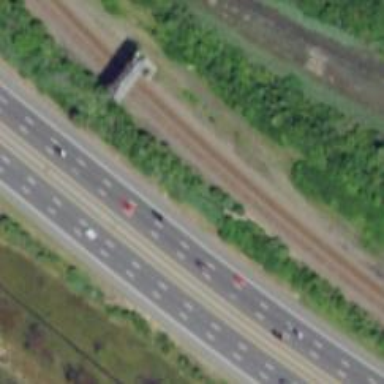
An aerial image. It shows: Railway track.